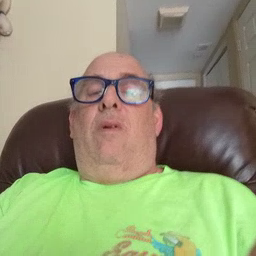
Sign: shoe